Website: home-depot
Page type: cart
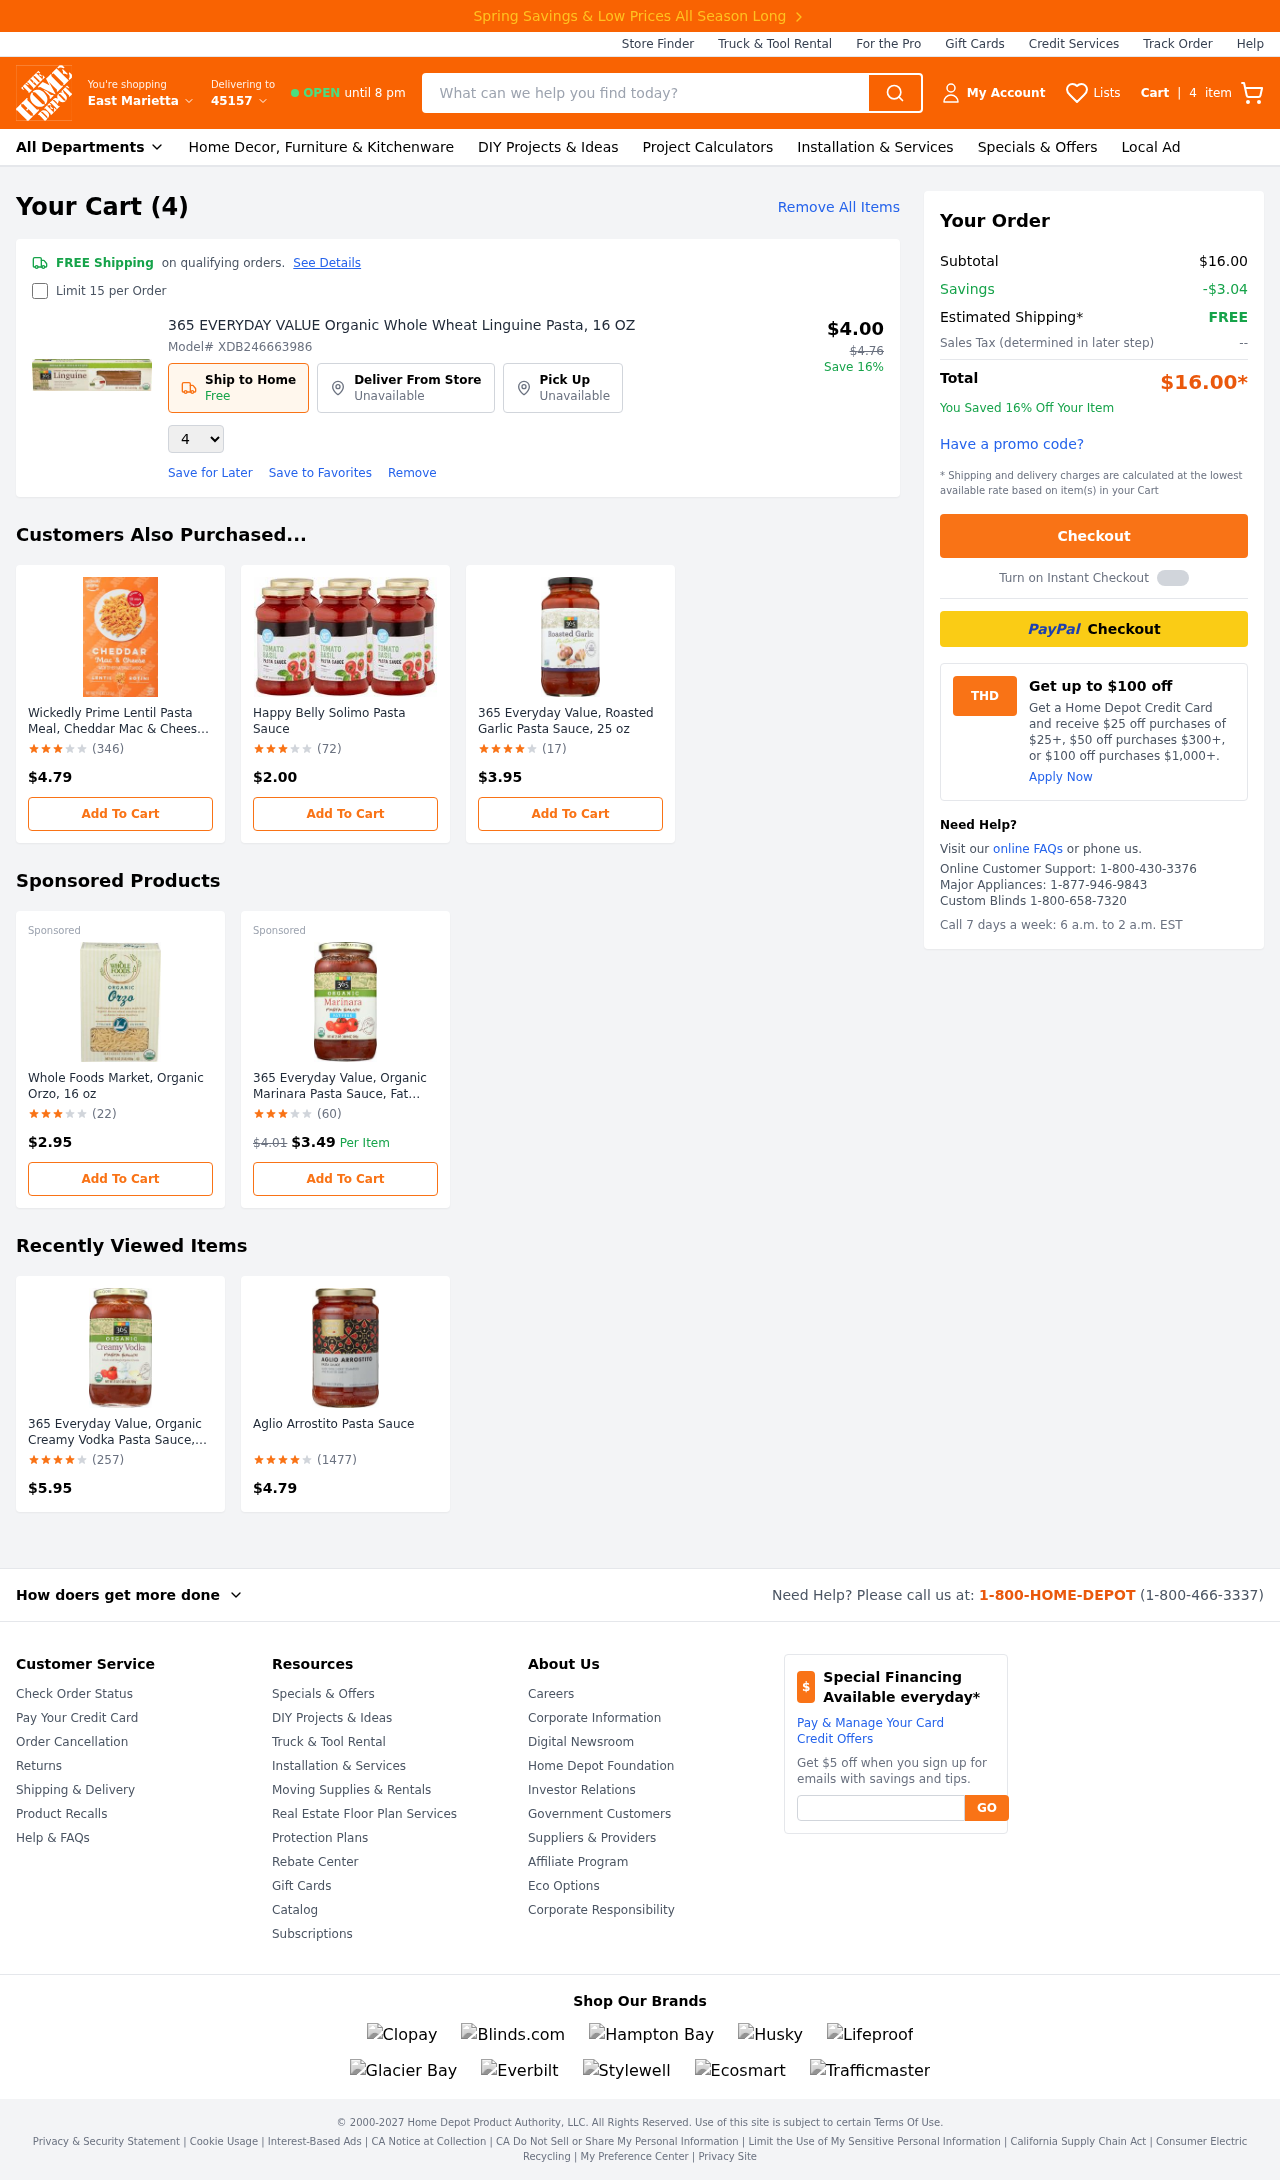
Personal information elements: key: PII_POSTCODE
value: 45157
Product elements: key: PRODUCT1_NAME
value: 365 EVERYDAY VALUE Organic Whole Wheat Linguine Pasta, 16 OZ
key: PRODUCT1_PRICE
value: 4
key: PRODUCT1_QUANTITY
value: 4
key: PRODUCT2_NAME
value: Wickedly Prime Lentil Pasta Meal, Cheddar Mac & Cheese, 11oz
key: PRODUCT2_NUM_RATINGS
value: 346
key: PRODUCT2_PRICE
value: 4.79
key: PRODUCT2_RATING
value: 3.1
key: PRODUCT3_NAME
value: Happy Belly Solimo Pasta Sauce
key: PRODUCT3_NUM_RATINGS
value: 72
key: PRODUCT3_PRICE
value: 2
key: PRODUCT3_RATING
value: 3.3
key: PRODUCT4_NAME
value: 365 Everyday Value, Roasted Garlic Pasta Sauce, 25 oz
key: PRODUCT4_NUM_RATINGS
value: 17
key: PRODUCT4_PRICE
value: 3.95
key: PRODUCT4_RATING
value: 4.8
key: PRODUCT5_NAME
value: Whole Foods Market, Organic Orzo, 16 oz
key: PRODUCT5_NUM_RATINGS
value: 22
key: PRODUCT5_PRICE
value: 2.95
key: PRODUCT5_RATING
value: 3.6
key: PRODUCT6_NAME
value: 365 Everyday Value, Organic Marinara Pasta Sauce, Fat Free, 25 oz
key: PRODUCT6_NUM_RATINGS
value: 60
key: PRODUCT6_PRICE
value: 3.49
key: PRODUCT6_RATING
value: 3.9
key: PRODUCT7_NAME
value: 365 Everyday Value, Organic Creamy Vodka Pasta Sauce, 25 oz
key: PRODUCT7_NUM_RATINGS
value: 257
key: PRODUCT7_PRICE
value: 5.95
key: PRODUCT7_RATING
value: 4.3
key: PRODUCT8_NAME
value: Aglio Arrostito Pasta Sauce
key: PRODUCT8_NUM_RATINGS
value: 1477
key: PRODUCT8_PRICE
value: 4.79
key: PRODUCT8_RATING
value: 4.7
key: PRODUCT1_ORIGINAL_PRICE
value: $4.76
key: PRODUCT6_ORIGINAL_PRICE
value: $4.01
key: PRODUCT_MODEL_NUMBER
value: XDB246663986
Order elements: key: ORDER_NUM_ITEMS
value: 4
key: ORDER_SUBTOTAL
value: $16.00
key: ORDER_SAVINGS
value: -$3.04
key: ORDER_TOTAL
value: $16.00*
Search elements: key: HEADER_SEARCH
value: What can we help you find today?